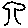
Label: tree